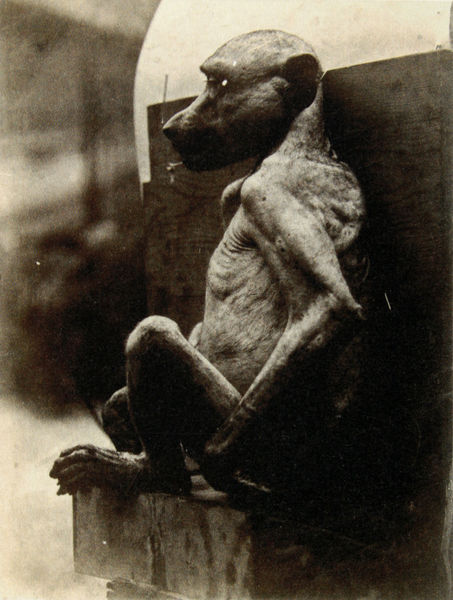
Titel: Aufnahme eines toten Pavians
Standort: Nürnberg
Institution: Germanisches Nationalmuseum
Schlagwörter: kopf, nackt, nase, ohr, profil, alt, falten, sockel, affe, sepia, sitzt, foto, rippen, schwarz-weiß, zoo, photo, hunger, block, haarlos, mager, pavian, profi, paviane, hungernd, monkey, old picture, looks like stone, low fat, seems sick, greyvalues